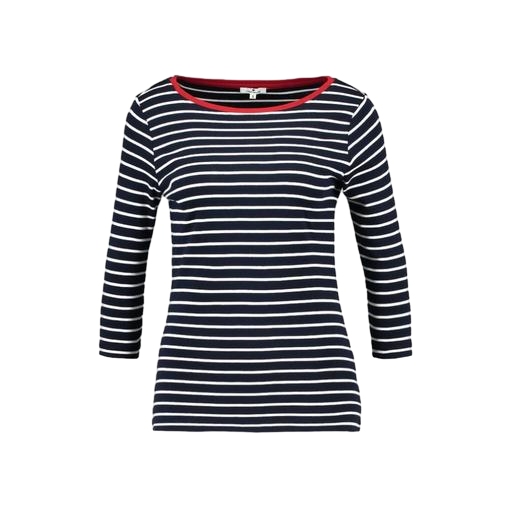
bateau shirt, blue long-sleeved striped top, white le nautical long-sleeved top, white background